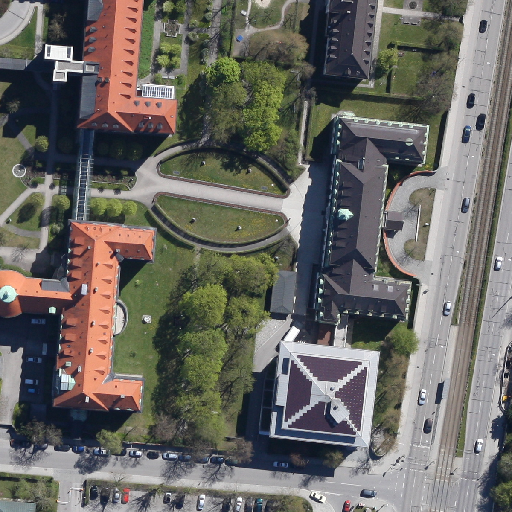
Referring expression: road marking